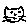
Label: cat